Question: Count the number of objects in the diagram.
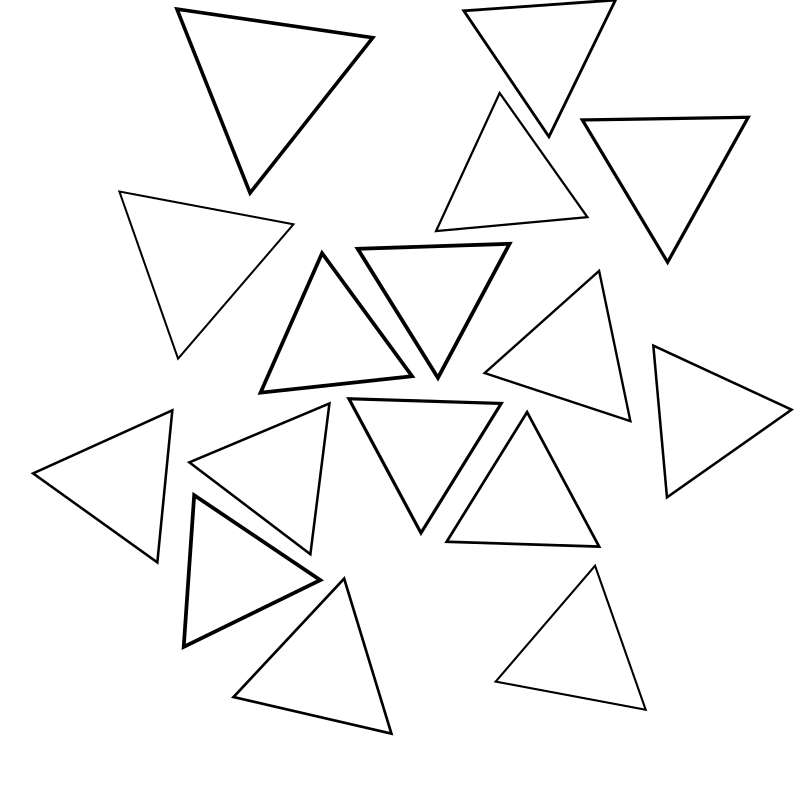
Answer: 16